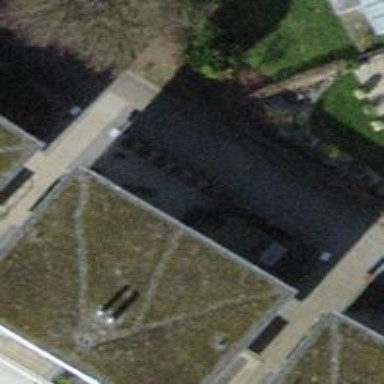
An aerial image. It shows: Terrace building.